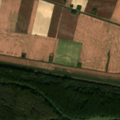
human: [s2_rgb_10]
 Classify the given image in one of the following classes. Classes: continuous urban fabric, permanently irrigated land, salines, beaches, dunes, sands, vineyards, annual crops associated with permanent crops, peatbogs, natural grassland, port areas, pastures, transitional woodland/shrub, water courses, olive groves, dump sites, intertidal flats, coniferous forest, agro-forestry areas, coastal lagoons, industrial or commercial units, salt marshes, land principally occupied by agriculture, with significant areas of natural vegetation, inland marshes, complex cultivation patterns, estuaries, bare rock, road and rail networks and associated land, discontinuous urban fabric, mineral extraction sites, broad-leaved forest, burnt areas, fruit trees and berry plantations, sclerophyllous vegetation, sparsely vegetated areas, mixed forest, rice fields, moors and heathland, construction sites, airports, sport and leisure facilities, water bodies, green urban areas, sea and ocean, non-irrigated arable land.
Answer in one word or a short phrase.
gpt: non-irrigated arable land, broad-leaved forest, water courses